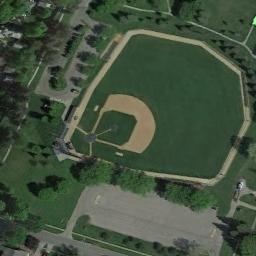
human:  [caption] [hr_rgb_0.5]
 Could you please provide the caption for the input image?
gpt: A baseball diamond surrounded by some trees and the open area beside .

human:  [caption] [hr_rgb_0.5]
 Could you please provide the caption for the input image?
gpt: A baseball diamond is surrounded by many trees .

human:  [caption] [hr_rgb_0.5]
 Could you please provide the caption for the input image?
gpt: There are four baseball fields in the picture .

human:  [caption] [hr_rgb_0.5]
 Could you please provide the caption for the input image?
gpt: There is a baseball diamond in the grass surrounded by the houses, Forests and roads .

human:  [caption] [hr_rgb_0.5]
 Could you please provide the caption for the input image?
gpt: Many trees are beside the  baseball diamond .